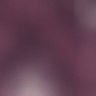
Metastatic tissue present: no